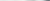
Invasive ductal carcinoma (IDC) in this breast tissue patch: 0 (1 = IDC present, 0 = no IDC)